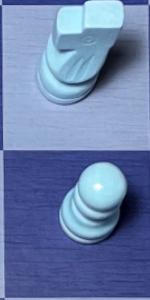
Label: Pawn_White